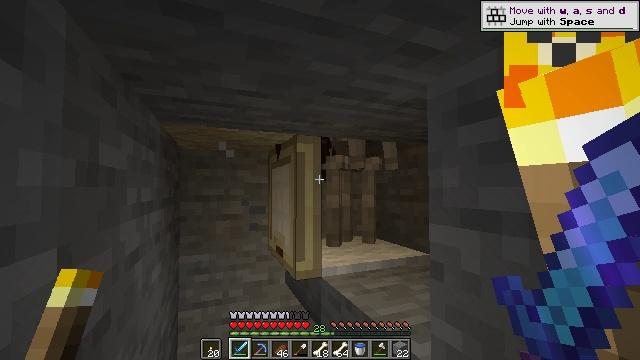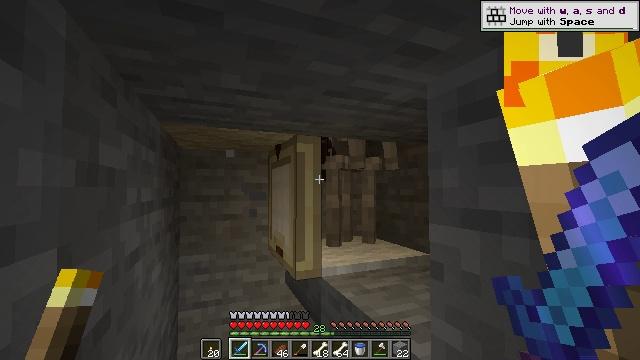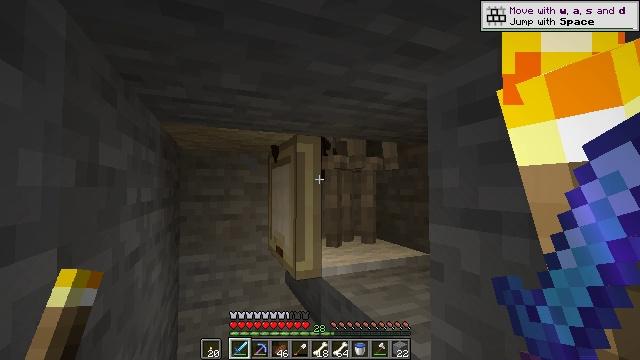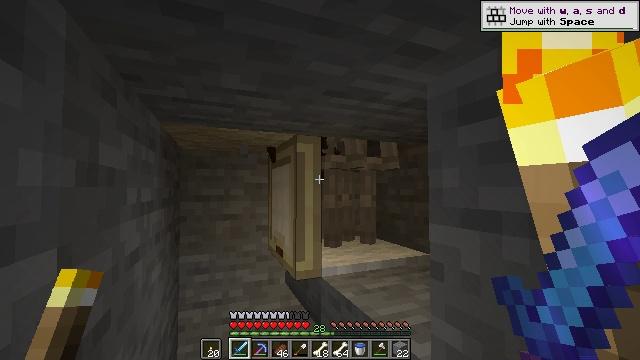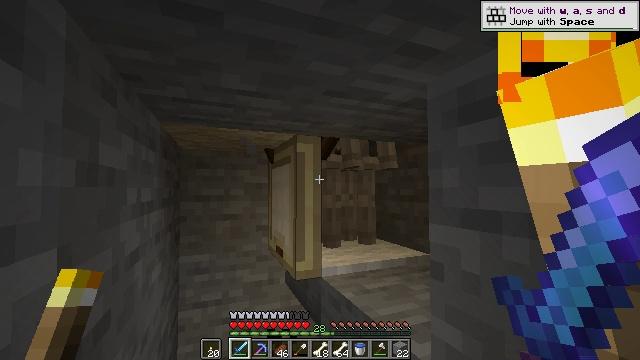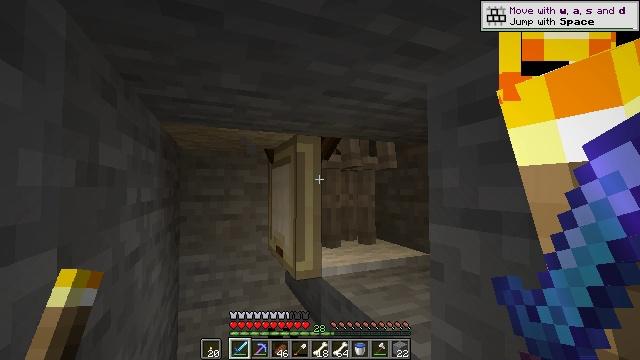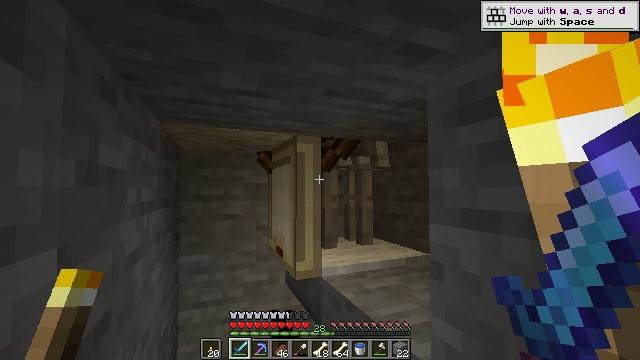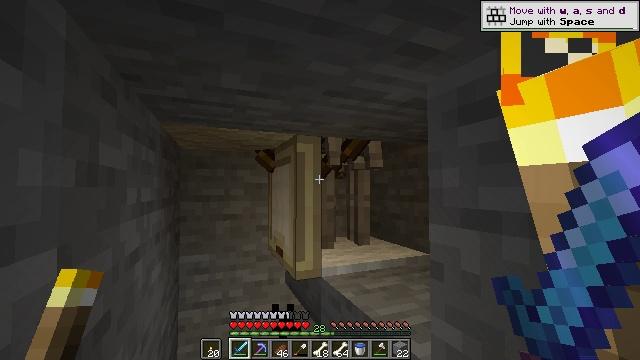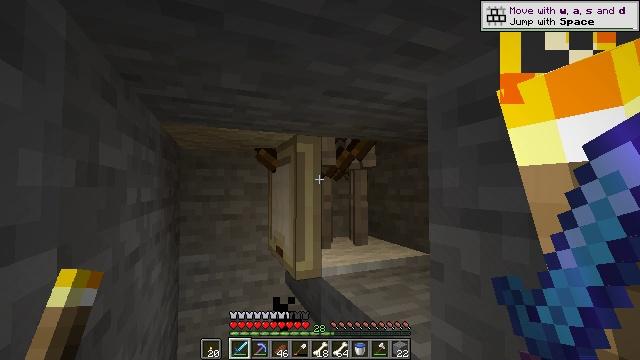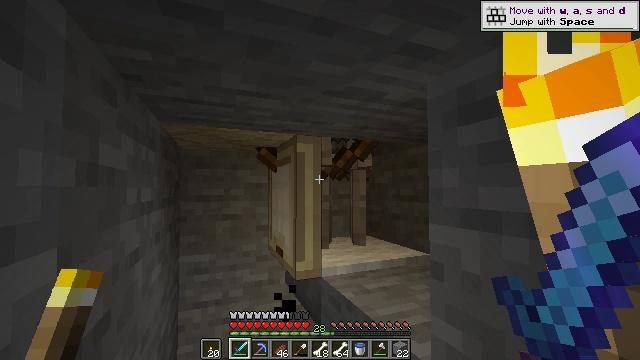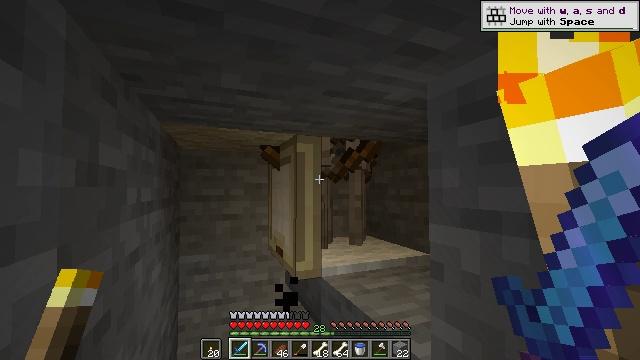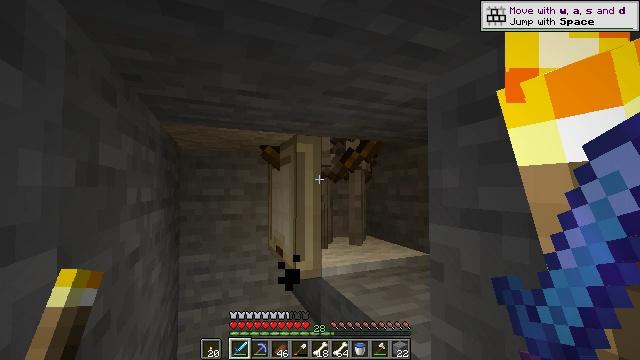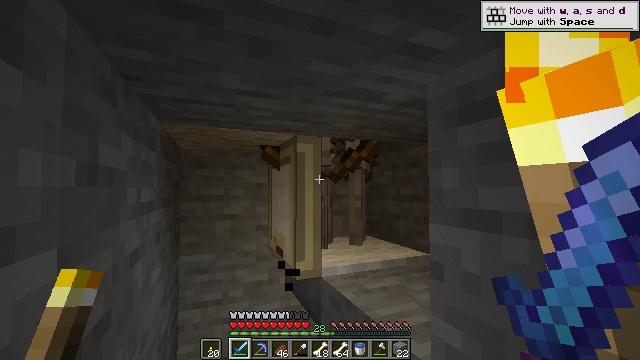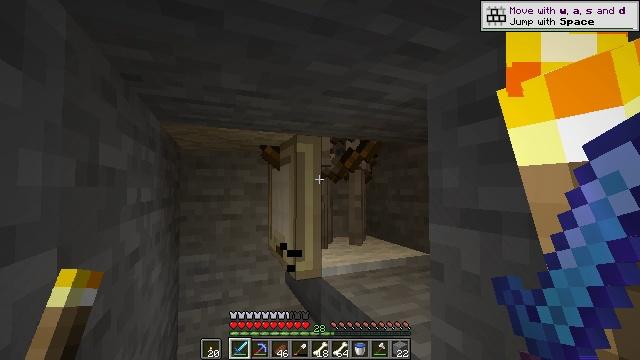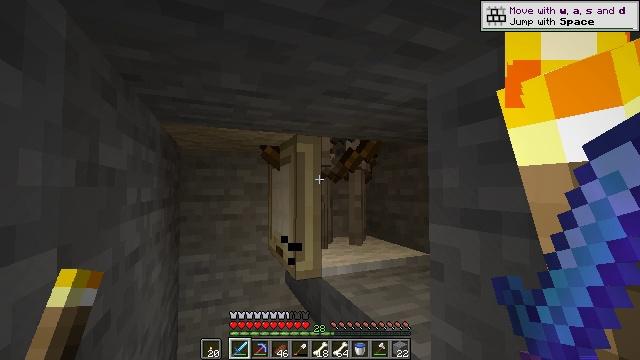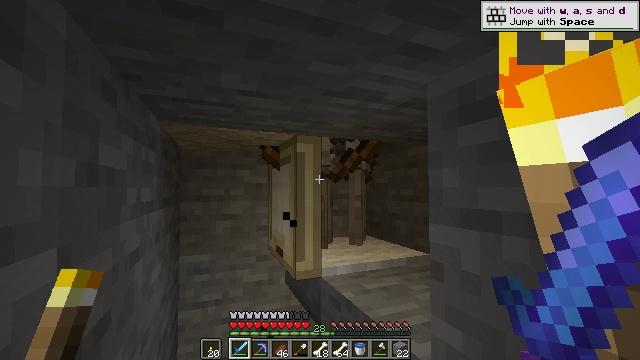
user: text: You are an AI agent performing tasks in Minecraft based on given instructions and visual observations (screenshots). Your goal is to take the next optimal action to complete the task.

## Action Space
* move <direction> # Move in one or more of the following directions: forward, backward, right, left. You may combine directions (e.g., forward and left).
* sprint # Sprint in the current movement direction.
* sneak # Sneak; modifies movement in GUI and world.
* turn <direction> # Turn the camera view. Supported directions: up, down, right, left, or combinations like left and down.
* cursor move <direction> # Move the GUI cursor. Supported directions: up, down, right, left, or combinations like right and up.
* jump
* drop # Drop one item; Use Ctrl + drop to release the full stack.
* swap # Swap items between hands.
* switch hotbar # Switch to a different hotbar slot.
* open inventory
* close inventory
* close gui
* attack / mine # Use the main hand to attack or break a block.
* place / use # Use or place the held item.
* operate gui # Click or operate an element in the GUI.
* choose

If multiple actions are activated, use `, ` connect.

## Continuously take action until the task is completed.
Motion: motion action
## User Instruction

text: Combat the skeleton.
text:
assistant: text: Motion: no_op
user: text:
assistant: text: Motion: no_op
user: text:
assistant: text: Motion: no_op
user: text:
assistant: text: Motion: no_op
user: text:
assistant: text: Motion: no_op
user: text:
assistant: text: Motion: no_op
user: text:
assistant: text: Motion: no_op
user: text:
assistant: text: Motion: no_op
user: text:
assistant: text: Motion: no_op
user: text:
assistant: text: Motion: no_op
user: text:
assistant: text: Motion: no_op
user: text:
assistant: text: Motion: no_op
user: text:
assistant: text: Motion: no_op
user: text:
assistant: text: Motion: no_op
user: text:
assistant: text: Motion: no_op
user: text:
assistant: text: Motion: no_op
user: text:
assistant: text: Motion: no_op
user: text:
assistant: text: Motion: no_op
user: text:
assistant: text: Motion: no_op
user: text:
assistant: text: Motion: no_op
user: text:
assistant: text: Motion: no_op
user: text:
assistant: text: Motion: no_op
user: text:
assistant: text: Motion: no_op
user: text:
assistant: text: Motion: no_op
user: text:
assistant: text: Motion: no_op
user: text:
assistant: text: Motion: no_op
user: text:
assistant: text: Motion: no_op
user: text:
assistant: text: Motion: no_op
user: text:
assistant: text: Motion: no_op
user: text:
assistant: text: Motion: no_op